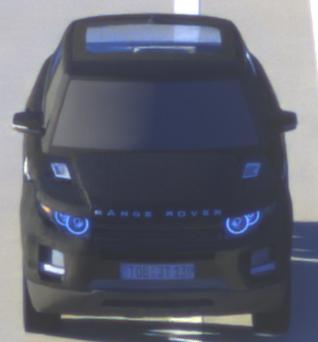
Make: Land Rover
Model: Range Rover Evoque 2.0 Si4
Detailed model: Range Rover Evoque (I)
Model produced from: 2011/08
Model produced until: 2013/11
Doors: 5
Color: black
Road condition: dry road
Daytime: sunrise or sunset
Contrast: medium contrast